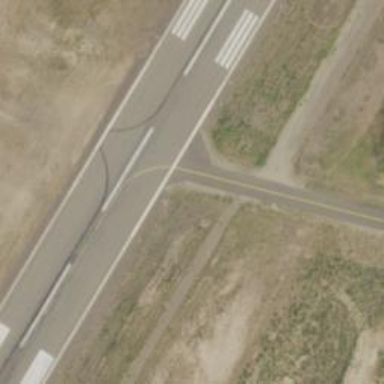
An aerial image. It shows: Runway surface made of asphalt at airport.